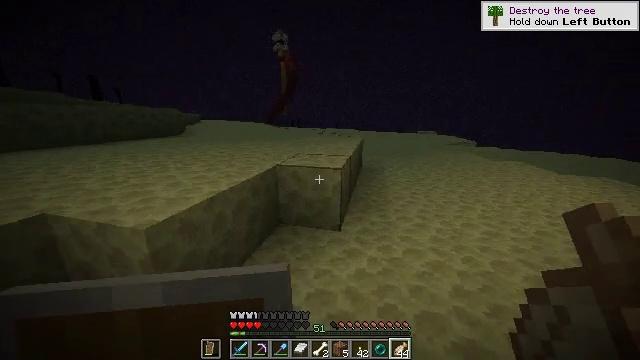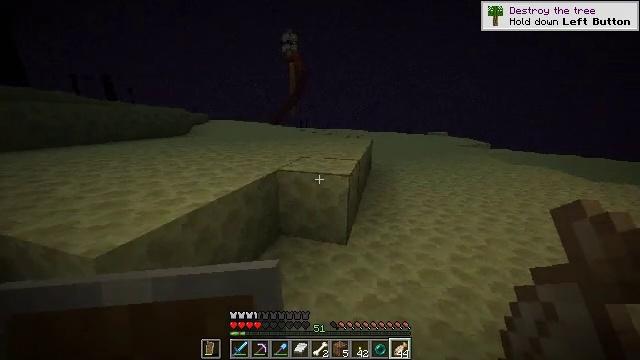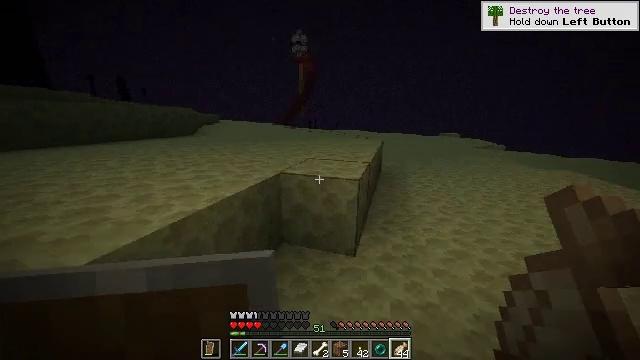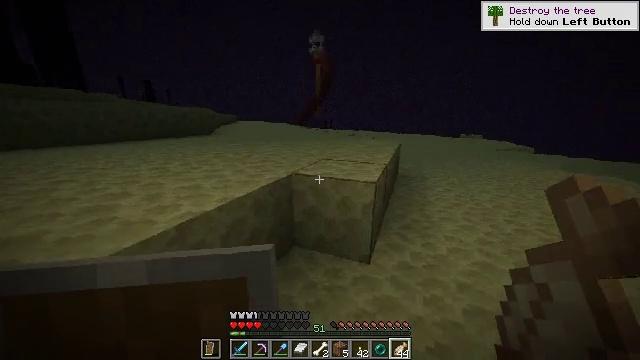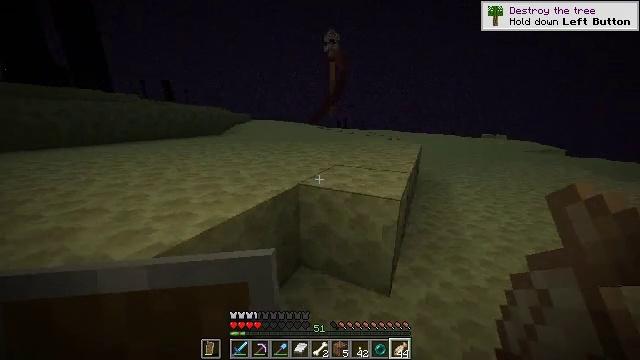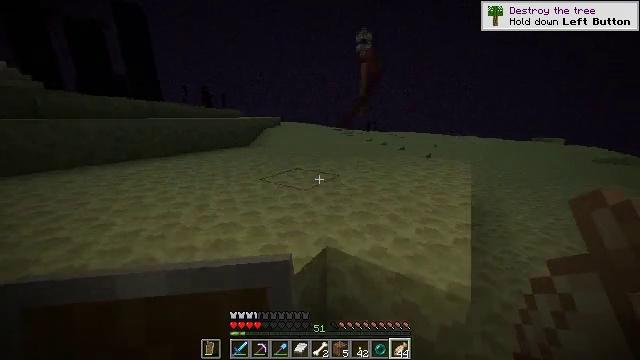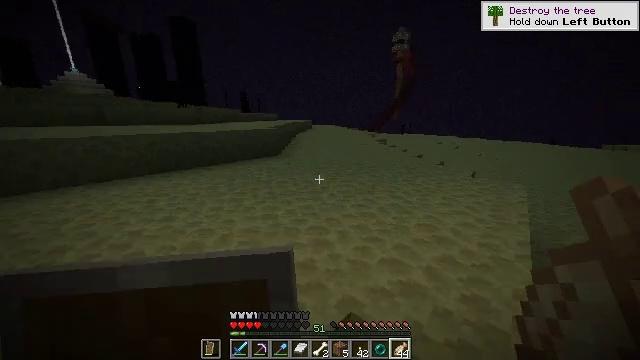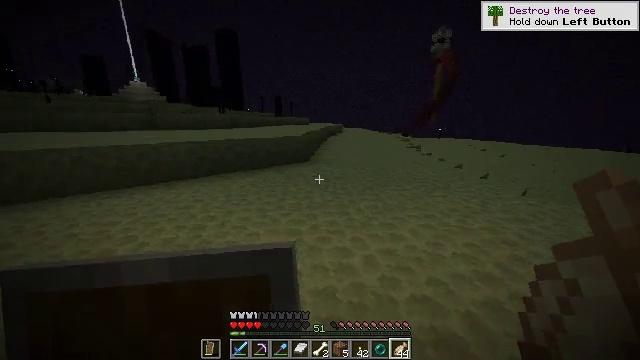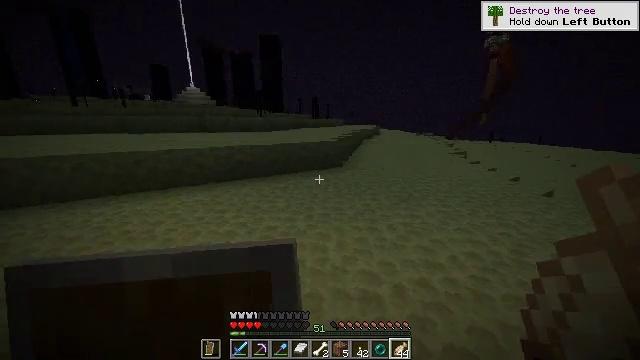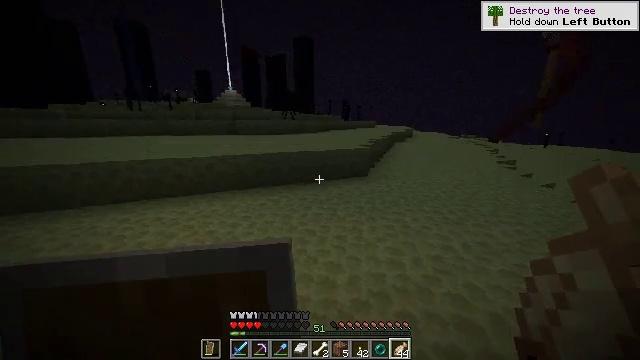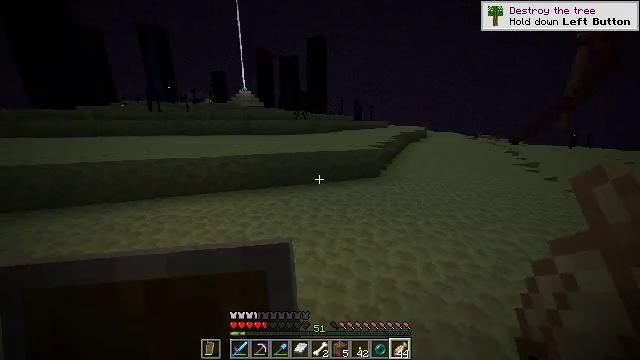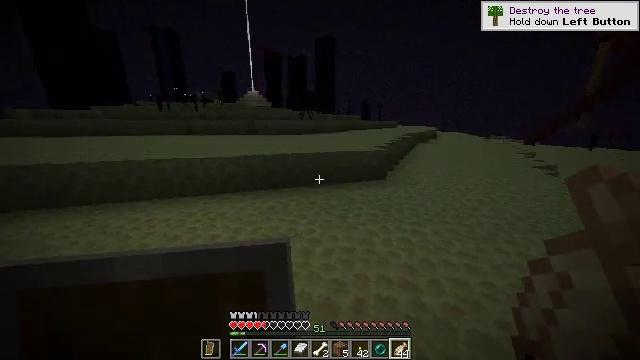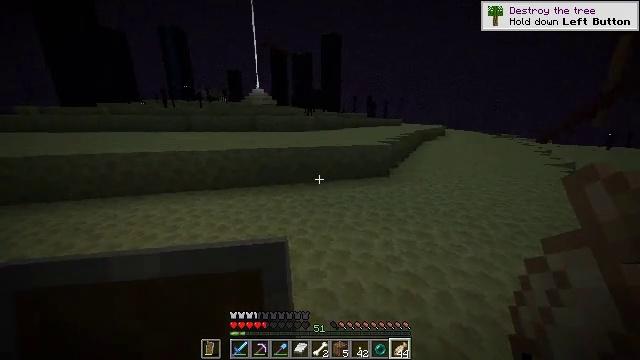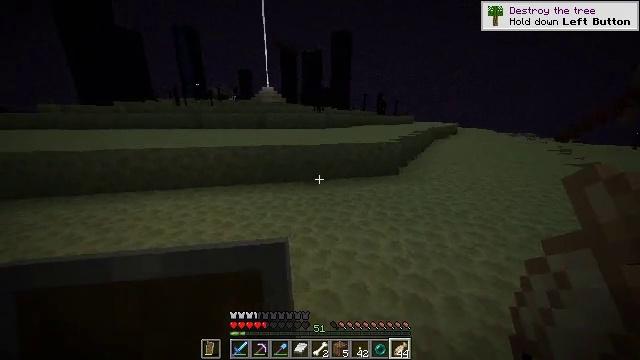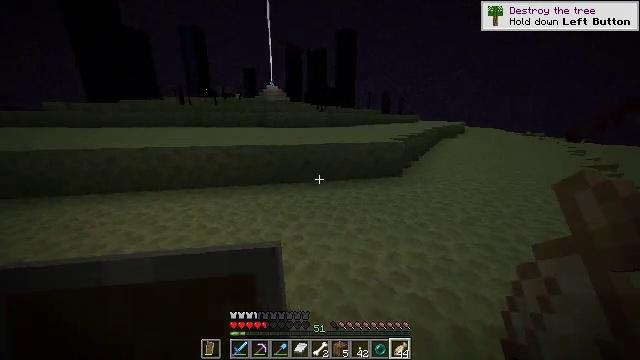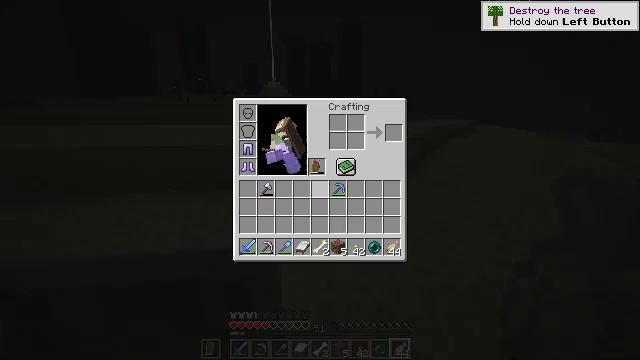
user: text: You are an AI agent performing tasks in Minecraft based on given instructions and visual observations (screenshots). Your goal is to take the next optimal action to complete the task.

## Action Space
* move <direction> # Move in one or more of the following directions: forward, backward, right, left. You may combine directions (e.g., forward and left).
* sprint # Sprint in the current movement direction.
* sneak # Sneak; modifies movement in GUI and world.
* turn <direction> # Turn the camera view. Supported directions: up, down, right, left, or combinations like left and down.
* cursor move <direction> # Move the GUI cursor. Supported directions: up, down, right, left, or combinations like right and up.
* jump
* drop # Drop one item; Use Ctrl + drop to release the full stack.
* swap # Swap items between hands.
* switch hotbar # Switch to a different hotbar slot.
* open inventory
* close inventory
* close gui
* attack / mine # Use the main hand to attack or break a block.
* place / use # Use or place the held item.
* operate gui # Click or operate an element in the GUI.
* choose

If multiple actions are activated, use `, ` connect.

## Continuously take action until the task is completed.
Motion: motion action
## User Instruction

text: Extract end stone with a pickaxe.
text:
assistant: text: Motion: move forward, turn left
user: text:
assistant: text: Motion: move forward, turn left
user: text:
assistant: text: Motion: move forward, turn left
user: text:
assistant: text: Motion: move forward, turn left
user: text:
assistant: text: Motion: move forward, turn left, jump
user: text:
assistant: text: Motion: move forward, turn left, jump
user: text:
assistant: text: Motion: move forward, turn left, jump
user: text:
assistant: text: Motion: move forward, turn left, jump
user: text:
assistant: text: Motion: move forward, turn left, jump
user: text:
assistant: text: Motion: move forward, turn left
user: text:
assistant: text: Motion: move forward, turn left
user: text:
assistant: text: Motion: move forward, turn left
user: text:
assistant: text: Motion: move forward, turn left
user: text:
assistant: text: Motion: turn left
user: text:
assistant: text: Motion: open inventory
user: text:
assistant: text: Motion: open inventory
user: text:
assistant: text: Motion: open inventory
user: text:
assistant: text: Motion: no_op
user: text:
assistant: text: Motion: no_op
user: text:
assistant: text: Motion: no_op
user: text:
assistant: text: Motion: cursor move right
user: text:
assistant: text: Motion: cursor move right
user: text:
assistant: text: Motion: cursor move right
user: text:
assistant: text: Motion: cursor move down
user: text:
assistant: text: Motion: no_op
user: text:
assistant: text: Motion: no_op
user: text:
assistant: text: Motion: no_op
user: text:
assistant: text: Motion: no_op
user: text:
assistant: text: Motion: cursor move right, close inventory
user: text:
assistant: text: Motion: turn right, close inventory